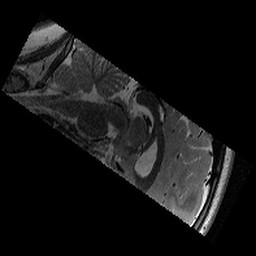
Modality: T2w
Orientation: sagittal
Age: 11
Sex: female
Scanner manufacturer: siemens
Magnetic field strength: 3 T
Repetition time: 9.23 s
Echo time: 0.067 s